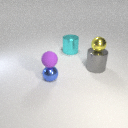
large cyan metal cylinder behind small blue metal sphere